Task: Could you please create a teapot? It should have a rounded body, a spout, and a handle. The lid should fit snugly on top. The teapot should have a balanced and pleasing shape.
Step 76:
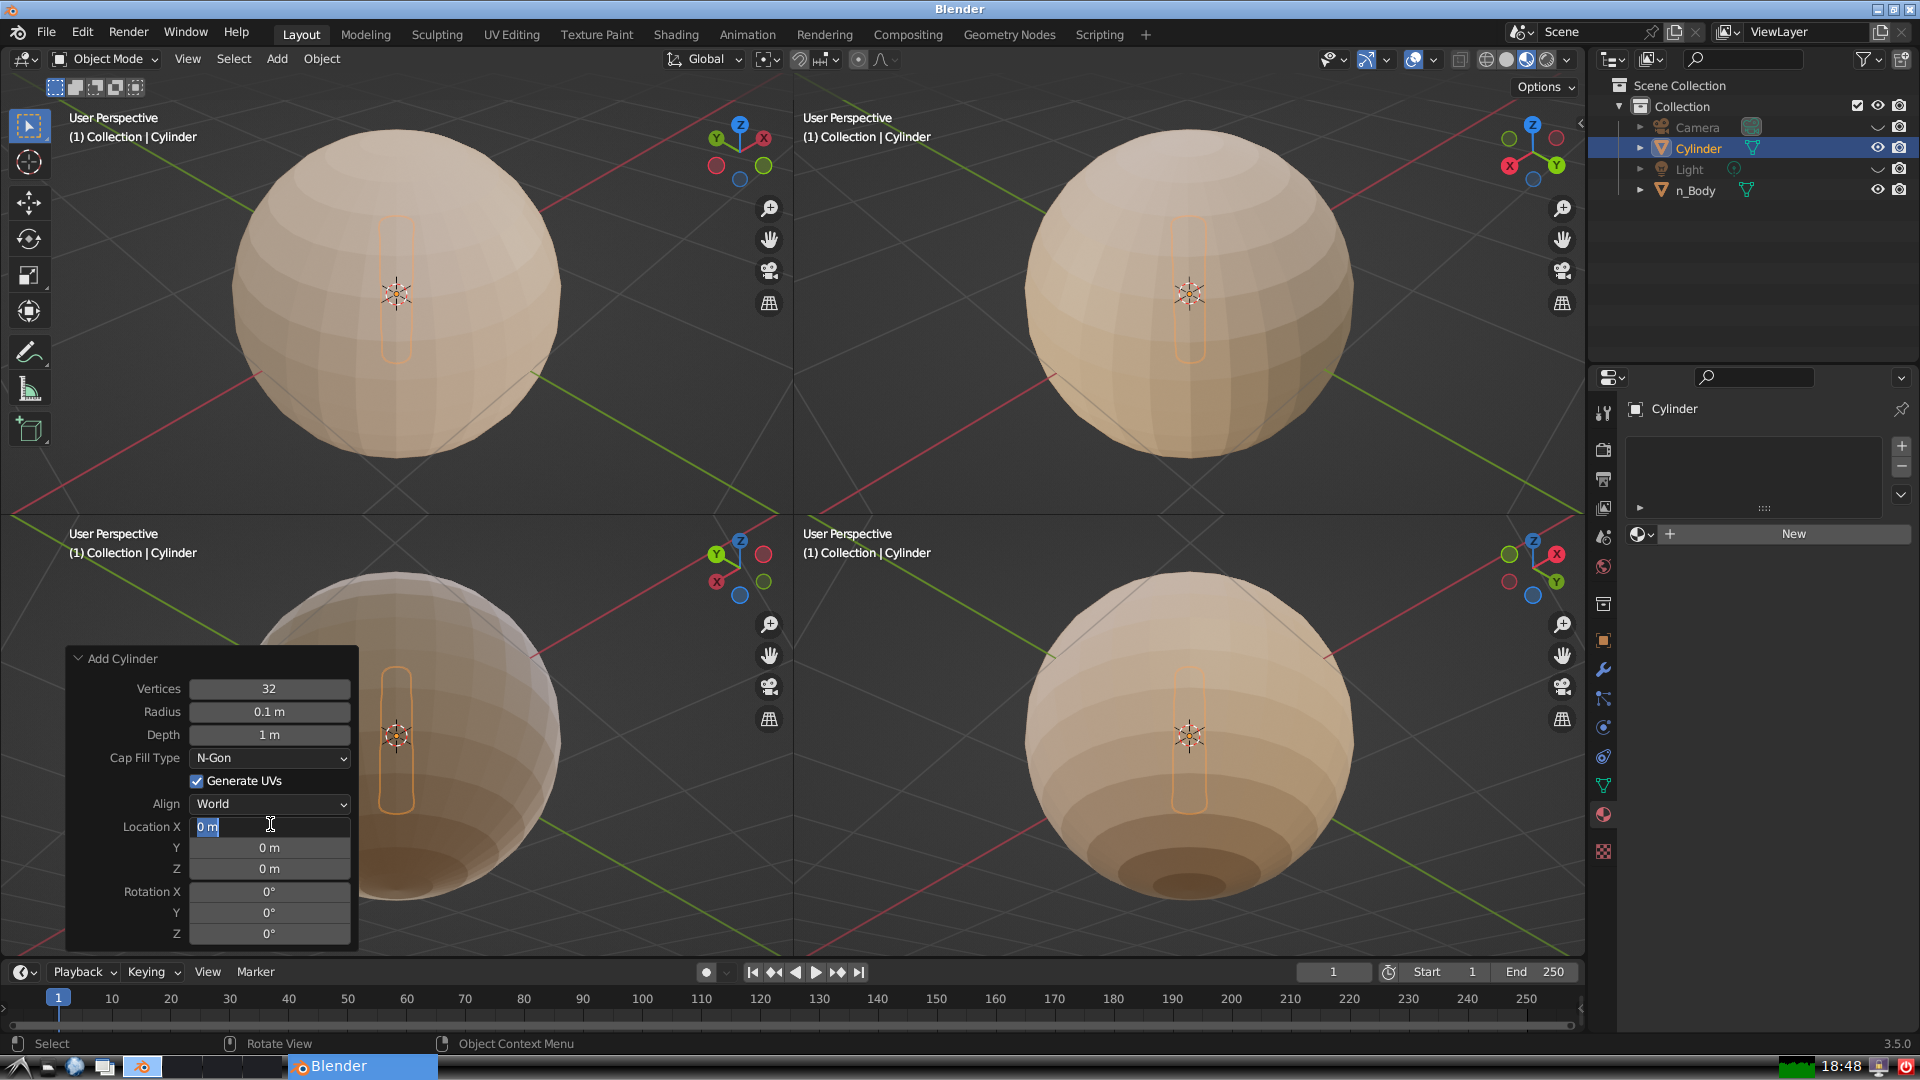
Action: input_text: 0.8